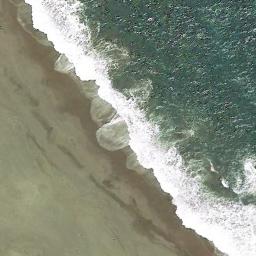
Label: beach